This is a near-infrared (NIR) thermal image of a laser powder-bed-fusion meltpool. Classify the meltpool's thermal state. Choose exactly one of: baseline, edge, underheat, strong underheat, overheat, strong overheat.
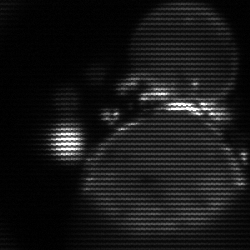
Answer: edge